Current action and preconditions to check: trajectory_clear

Your task: For each precondition in the list above, predict whether it will hold at this action.

Consider the current scene as observed from the mobile robot's camera, and analyze the predicted future states of all dynamic agents (e.g., people, animals, vehicles, or any moving entities) within the NEXT SECOND.

IMPORTANT: Only answer "very likely" if you are absolutely certain—based on strong, clear evidence—that a dynamic agent will violate the precondition in the predicted future state. Do NOT answer "very likely" for unlikely, ambiguous, or low-probability risks.

Ask yourself for each precondition: Is there a high probability, with clear and convincing evidence, that the predicted future states of any dynamic agent will interfere with the predicted future state of the currently executing action within the NEXT SECOND, causing that precondition to fail?

Assess the risk level based on these predictions. Use "likely" or "very likely" if motions create a clear risk of interference.

Use "neutral" or "improbable" if agents are nearby but their predicted paths are clearly diverging or non-conflicting.

Failure Risk Categories: "very improbable", "improbable", "neutral", "likely", "very likely"

Answer Format: Output ONLY the probability_of_failure value from these categories: "very improbable", "improbable", "neutral", "likely", "very likely"

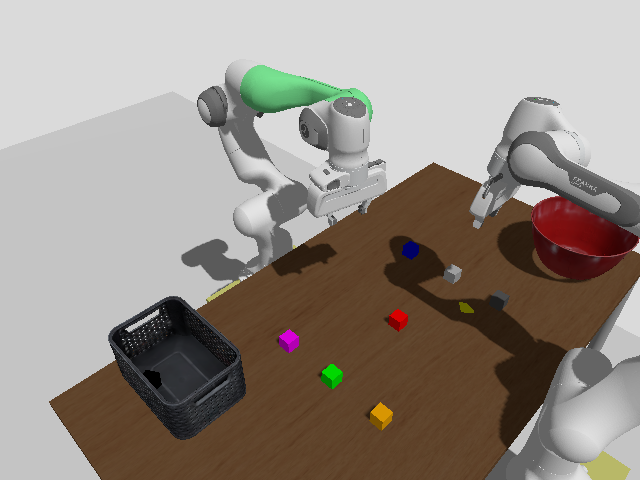

Answer: very improbable